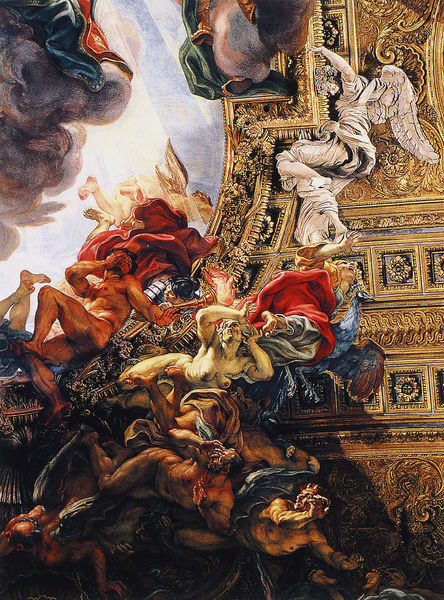
Titel: Deckengemälde “Anbetung des Namens Jesu” in Il Gesù in Rom
Künstler: Giovanni Battista Gaulli
Standort: Rom, Il Gesù (EU - I - Latium)
Schlagwörter: blau, feder, flügel, gemälde, gott, himmel, mann, nackt, umhang, wolken, menschen, braun, brust, busen, frau, grau, kleider, marmor, männer, schwarz, weiss, rot, schloss, tuch, wolke, muster, barock, federn, hände, kirche, gold, decke, gewänder, fliegen, rund, engel, brüste, füße, bogen, angst, muskeln, wandgemälde, stuck, nackte, palast, strahlen, durcheinander, pfau, jesus, hölle, teufel, fall, sturz, fresko, fackel, deckenmalerei, freske, scheinarchitektur, schwinge